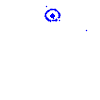
Particle: pion